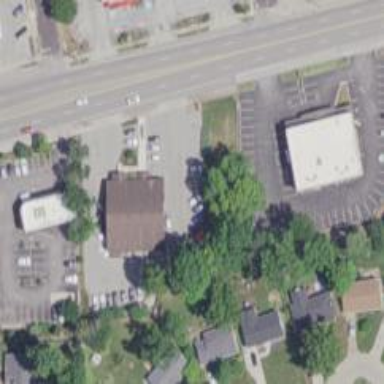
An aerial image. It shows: Veterinary facility.